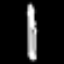
Label: pencil